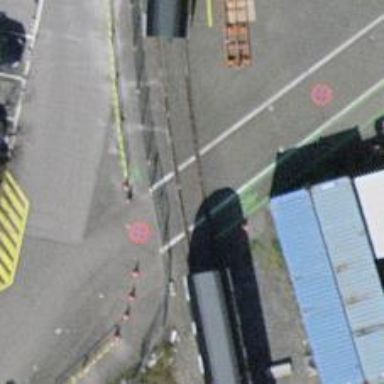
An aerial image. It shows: Railway level crossing.